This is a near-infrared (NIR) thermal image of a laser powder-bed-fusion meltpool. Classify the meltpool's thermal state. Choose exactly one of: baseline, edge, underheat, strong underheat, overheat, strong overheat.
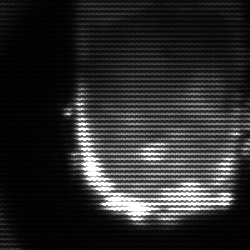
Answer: baseline